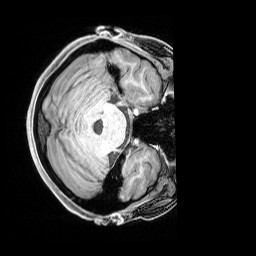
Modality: T1w
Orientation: axial
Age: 28
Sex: female
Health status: healthy
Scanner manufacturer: siemens
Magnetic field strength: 3 T
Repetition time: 1.65 s
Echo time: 0.00182 s